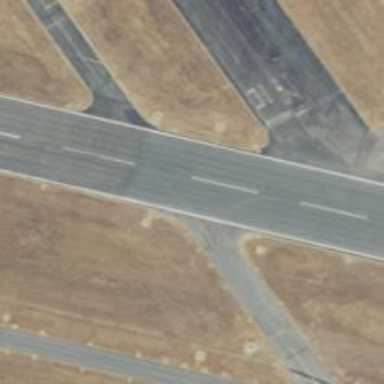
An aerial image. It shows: View of taxiway at the airport.